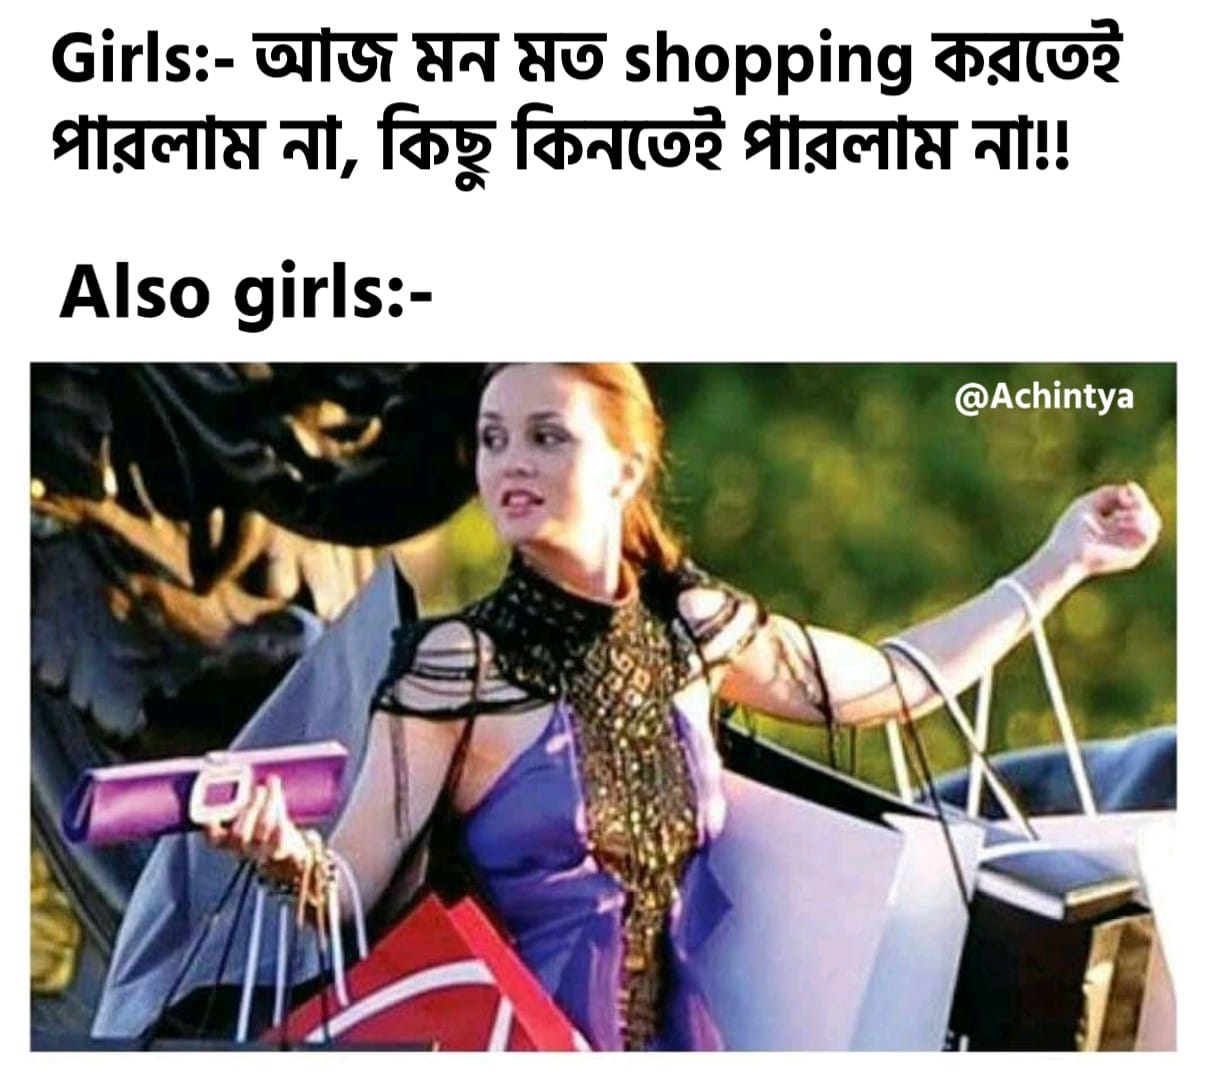
Caption: Girls :- আজ মন মত  shopping করতেই পারলাম না, কিছু কিনতেই পারলাম না !  Also girls:-
Label: non-hate